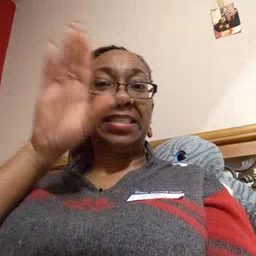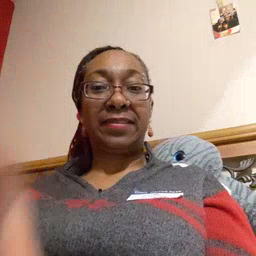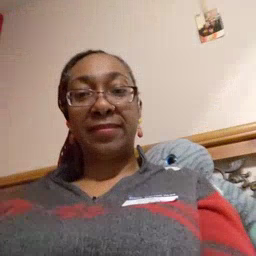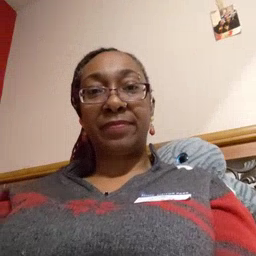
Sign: alligator